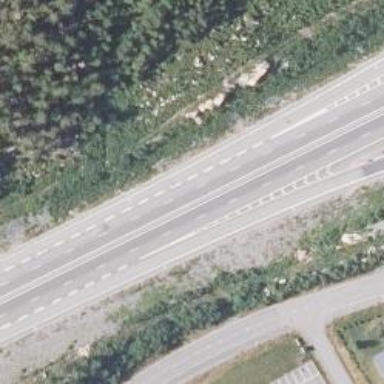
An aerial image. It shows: Motorway junction.